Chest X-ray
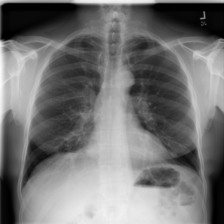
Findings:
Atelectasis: negative
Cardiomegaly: negative
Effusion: negative
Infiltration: negative
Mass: negative
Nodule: negative
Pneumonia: negative
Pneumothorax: negative
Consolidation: negative
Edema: negative
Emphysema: negative
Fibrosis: negative
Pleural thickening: negative
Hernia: negative